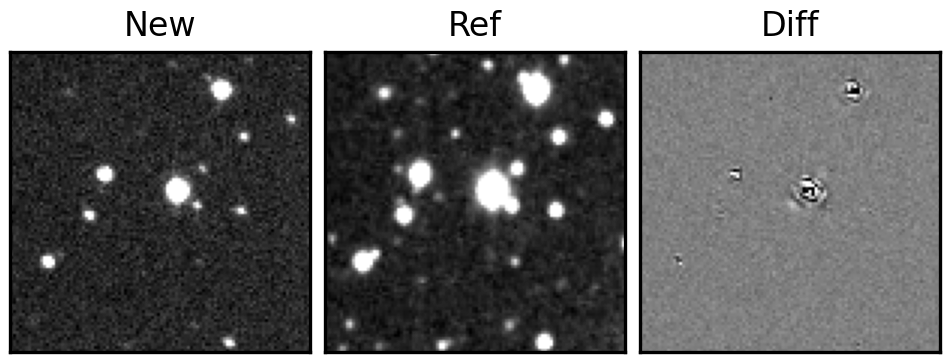
Label: bogus